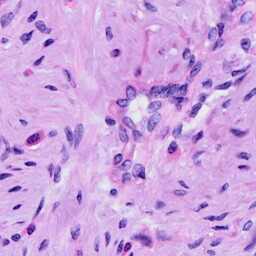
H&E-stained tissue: Cervix